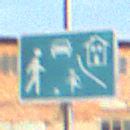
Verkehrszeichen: BeginnVerkehrsberuhigterBereich
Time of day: MorningAfternoon
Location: Outdoor (Suburban)
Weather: PartlyCloudy
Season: NotSpecified
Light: Natural